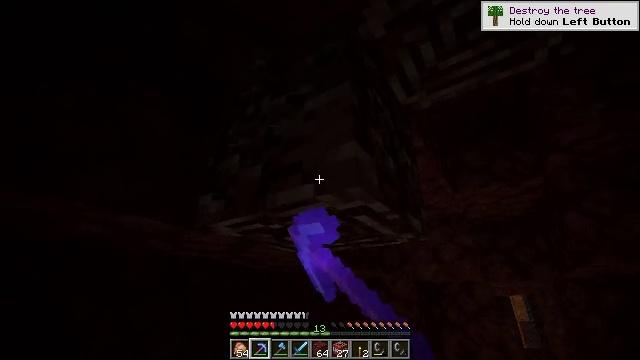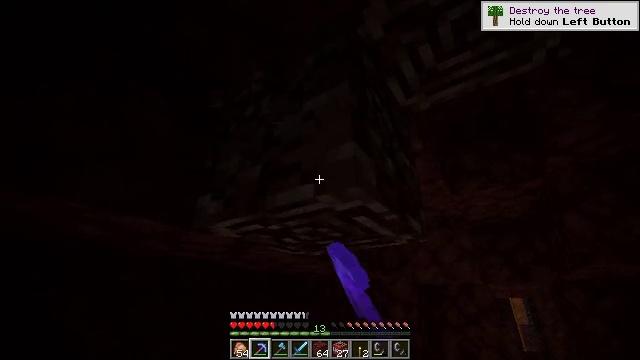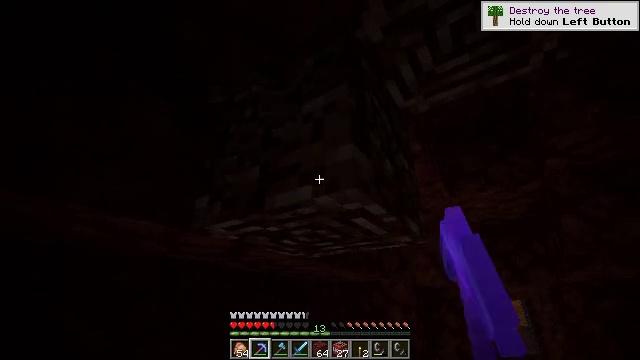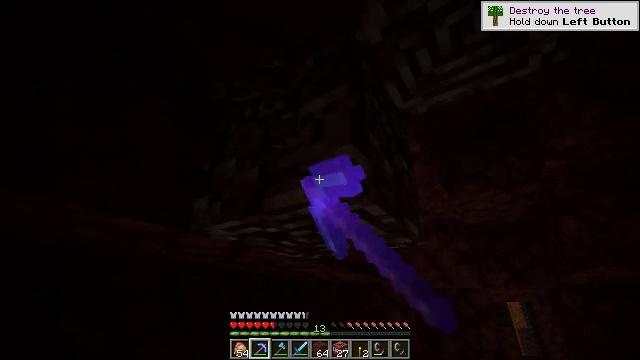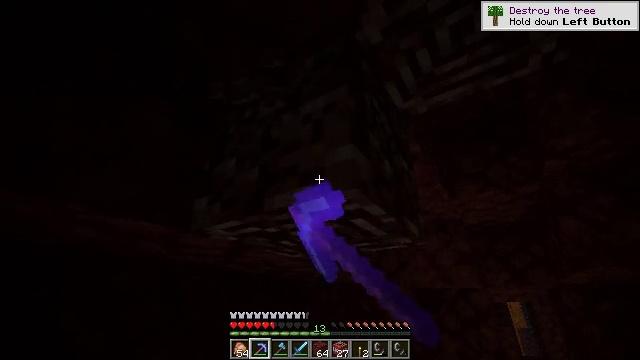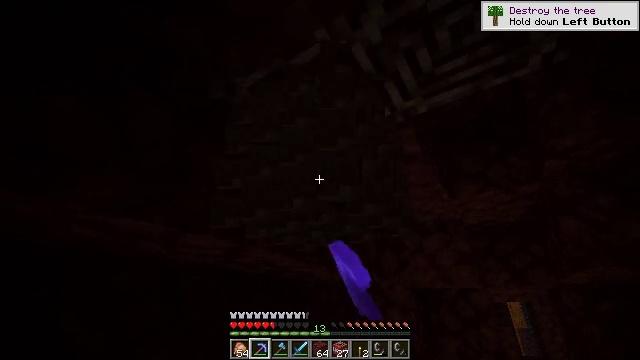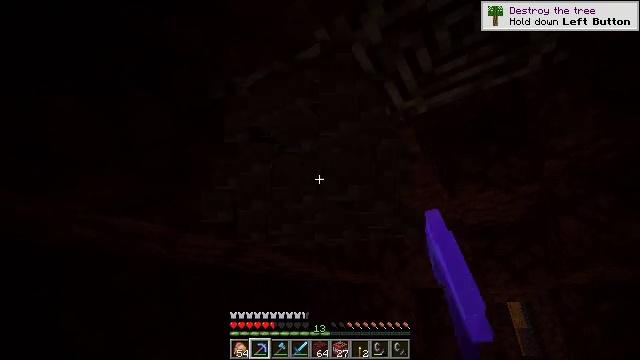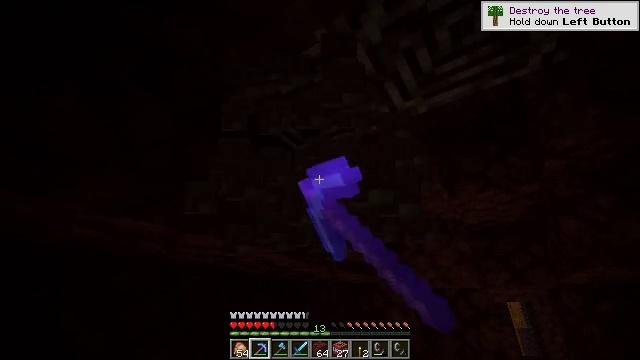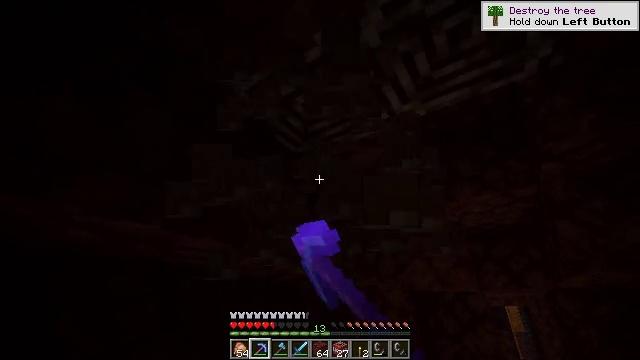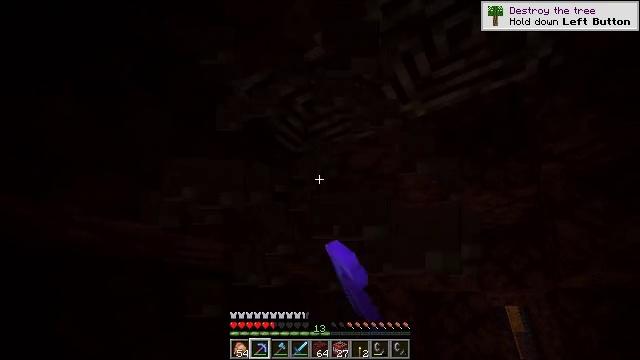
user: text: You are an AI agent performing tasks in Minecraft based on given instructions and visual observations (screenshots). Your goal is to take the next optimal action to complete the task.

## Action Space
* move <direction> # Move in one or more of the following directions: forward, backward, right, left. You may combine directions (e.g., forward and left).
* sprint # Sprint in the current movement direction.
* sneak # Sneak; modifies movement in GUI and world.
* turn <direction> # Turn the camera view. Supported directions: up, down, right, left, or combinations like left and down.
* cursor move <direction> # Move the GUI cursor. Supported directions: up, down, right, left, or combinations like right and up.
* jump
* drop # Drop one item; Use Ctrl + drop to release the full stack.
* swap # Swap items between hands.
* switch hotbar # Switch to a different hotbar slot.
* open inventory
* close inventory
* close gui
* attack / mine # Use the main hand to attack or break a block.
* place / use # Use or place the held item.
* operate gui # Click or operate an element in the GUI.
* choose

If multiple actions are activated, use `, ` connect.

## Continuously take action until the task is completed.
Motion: motion action
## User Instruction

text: Find and extract ancient debris from the Nether.
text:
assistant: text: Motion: attack / mine
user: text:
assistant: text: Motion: attack / mine
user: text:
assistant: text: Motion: attack / mine
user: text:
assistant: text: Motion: attack / mine
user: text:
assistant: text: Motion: attack / mine
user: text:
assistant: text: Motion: attack / mine
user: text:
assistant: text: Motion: attack / mine
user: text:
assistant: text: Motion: attack / mine
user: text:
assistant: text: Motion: attack / mine
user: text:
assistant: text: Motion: attack / mine